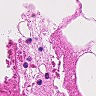
Metastatic tissue present: no